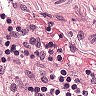
Metastatic tissue present: no